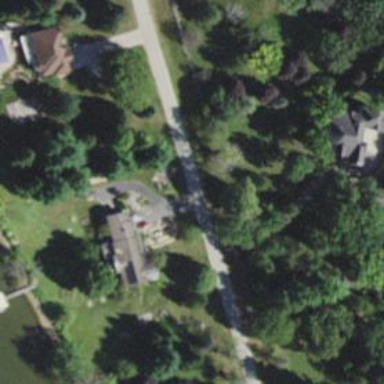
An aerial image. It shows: Driveway.